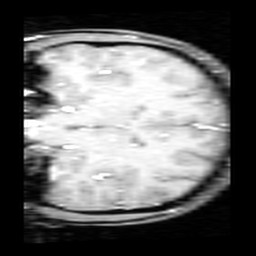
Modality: inplaneT1
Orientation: coronal
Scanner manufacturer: ge
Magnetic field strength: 3 T
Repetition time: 0.2 s
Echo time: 0.0036 s